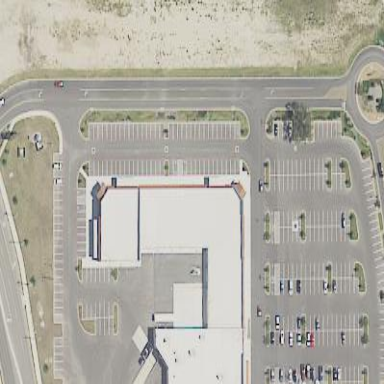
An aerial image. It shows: Retail building.